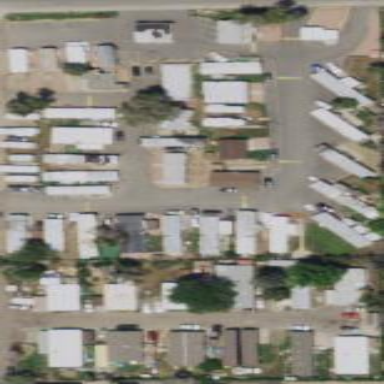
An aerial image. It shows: Residential area designated as trailer park.